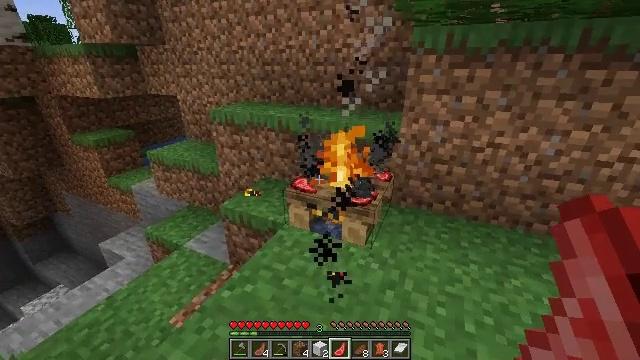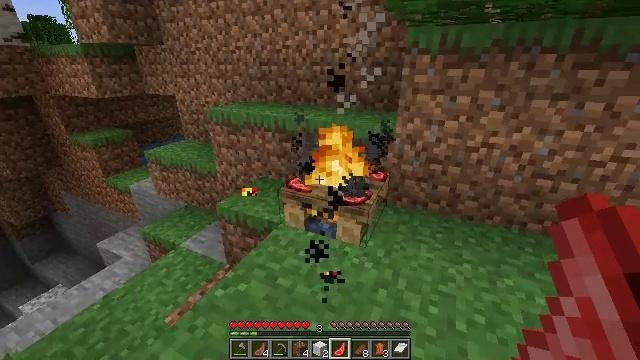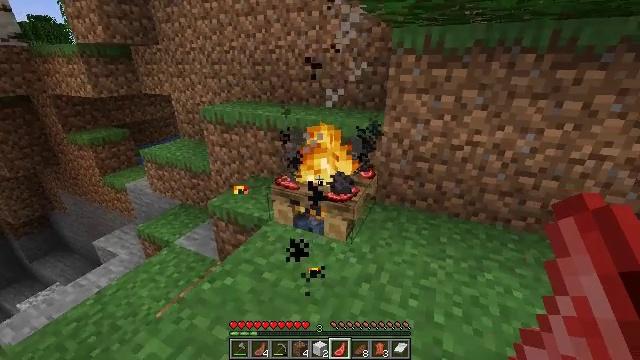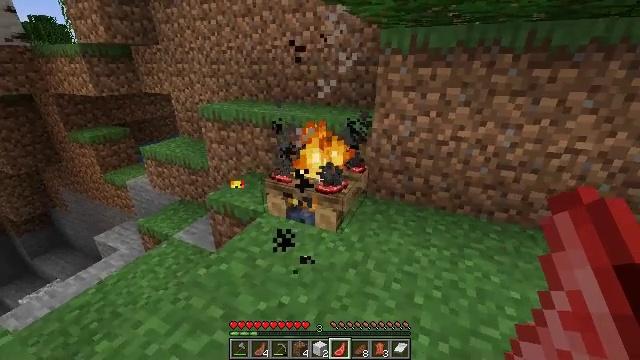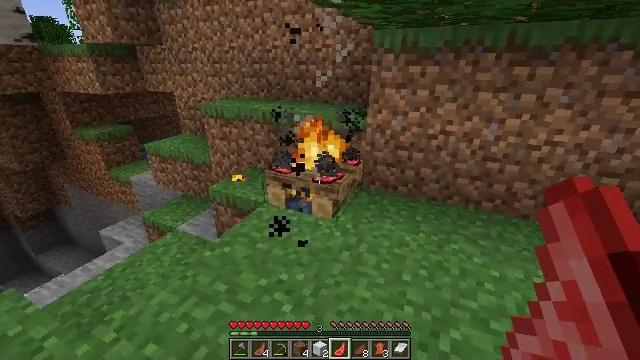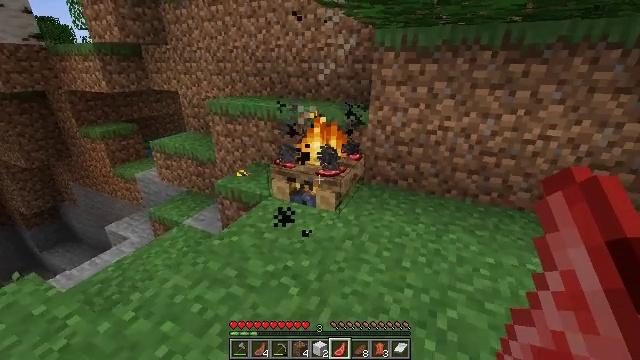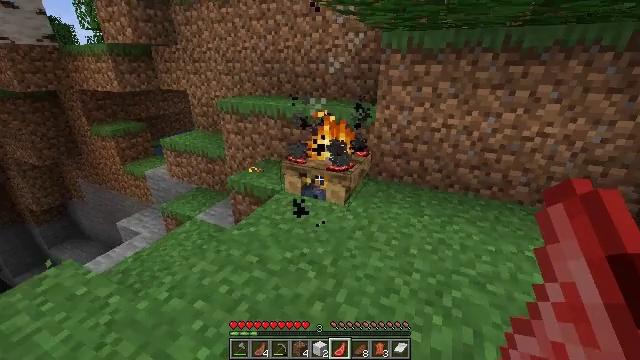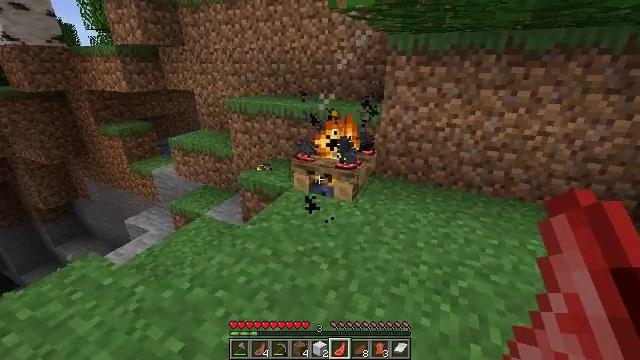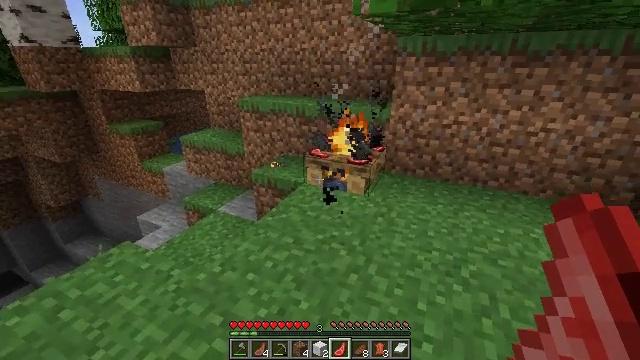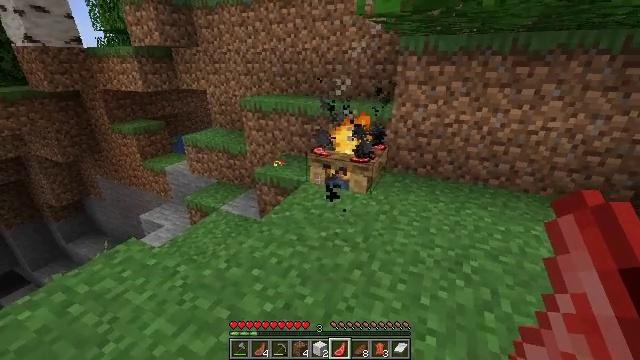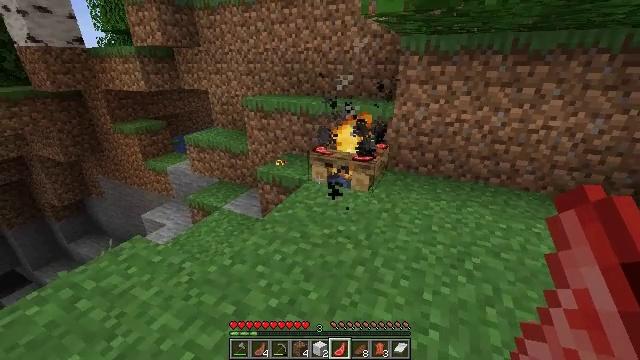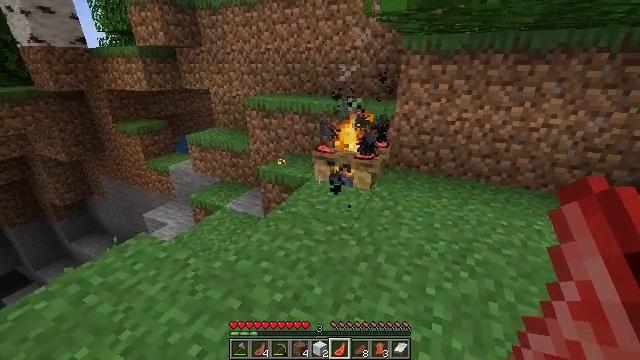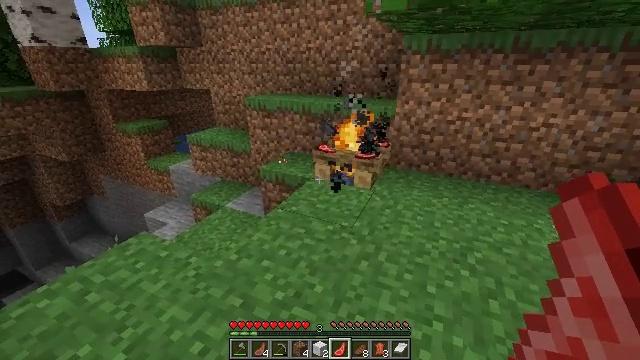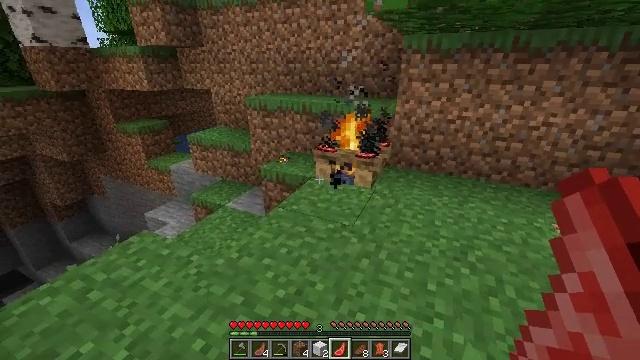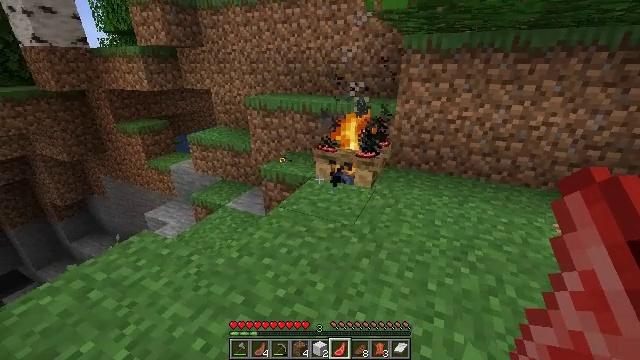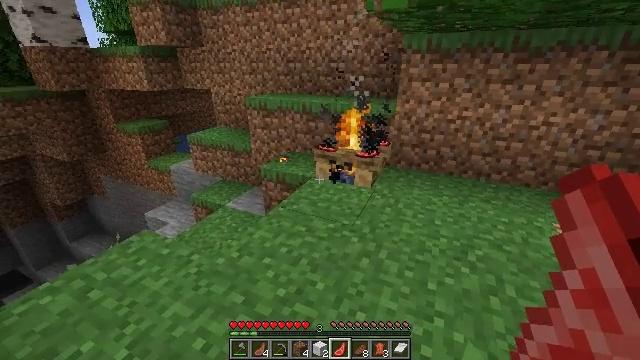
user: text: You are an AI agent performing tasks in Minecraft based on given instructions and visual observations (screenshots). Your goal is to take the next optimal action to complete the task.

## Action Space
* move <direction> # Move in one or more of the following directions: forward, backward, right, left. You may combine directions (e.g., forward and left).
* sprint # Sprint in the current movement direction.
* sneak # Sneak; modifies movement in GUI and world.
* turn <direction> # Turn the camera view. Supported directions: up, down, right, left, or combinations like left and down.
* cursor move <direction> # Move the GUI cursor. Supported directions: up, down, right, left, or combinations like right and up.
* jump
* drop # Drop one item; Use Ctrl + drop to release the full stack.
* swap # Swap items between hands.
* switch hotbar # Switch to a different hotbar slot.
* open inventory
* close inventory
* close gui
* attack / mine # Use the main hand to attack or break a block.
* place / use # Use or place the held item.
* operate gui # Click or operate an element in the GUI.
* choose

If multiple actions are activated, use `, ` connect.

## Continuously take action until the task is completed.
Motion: motion action
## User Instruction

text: Destroy the campfire carefully.
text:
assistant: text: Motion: move back and move right
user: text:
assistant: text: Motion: move back and move right
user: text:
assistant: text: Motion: move back and move right
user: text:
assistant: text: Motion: move back and move left
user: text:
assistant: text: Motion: move back and move left
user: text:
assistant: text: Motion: move back and move left
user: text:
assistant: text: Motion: move back and move left
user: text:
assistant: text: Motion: no_op
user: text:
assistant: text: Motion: no_op
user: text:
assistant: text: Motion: no_op
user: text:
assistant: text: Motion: no_op
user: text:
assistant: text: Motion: no_op
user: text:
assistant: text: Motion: no_op
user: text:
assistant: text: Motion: no_op
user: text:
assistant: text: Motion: no_op
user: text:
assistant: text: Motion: no_op
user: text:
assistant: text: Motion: no_op
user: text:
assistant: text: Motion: no_op
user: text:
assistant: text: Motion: move forward
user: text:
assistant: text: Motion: move forward
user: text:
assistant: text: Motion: move forward
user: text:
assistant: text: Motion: turn left and up
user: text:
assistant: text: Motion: turn left
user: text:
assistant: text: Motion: no_op
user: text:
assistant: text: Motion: no_op
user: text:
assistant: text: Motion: move back
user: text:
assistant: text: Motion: move back
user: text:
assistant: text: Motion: move back
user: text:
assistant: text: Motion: move back
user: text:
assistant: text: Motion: no_op